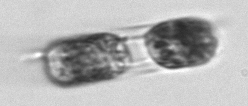
Label: Hemiaulus